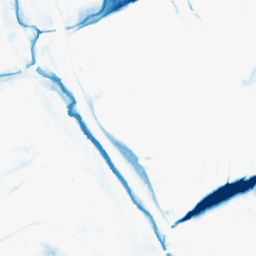
Category: morphological
Decomposition family: morphological_ellipse
Decomposition parameters: operation: closing
width: 30
height: 10
Upsampling method: bicubic
Upsampling parameters: scale: 2
Upsampling scale: 2